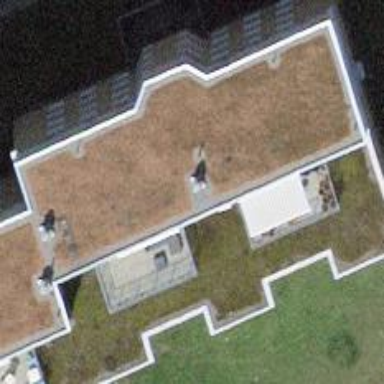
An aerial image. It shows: Residential apartment building with flat roof.